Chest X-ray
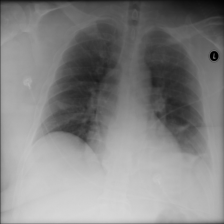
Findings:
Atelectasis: positive
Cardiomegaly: negative
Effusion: negative
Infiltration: negative
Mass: negative
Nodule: negative
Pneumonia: negative
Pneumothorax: negative
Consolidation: negative
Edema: negative
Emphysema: negative
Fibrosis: negative
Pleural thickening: negative
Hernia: negative